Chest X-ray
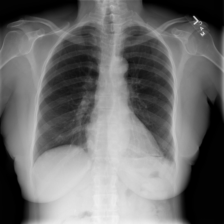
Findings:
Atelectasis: negative
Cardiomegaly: negative
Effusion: negative
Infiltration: negative
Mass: negative
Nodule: negative
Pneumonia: negative
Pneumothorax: positive
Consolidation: negative
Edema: negative
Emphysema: negative
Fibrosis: negative
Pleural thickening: negative
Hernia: negative